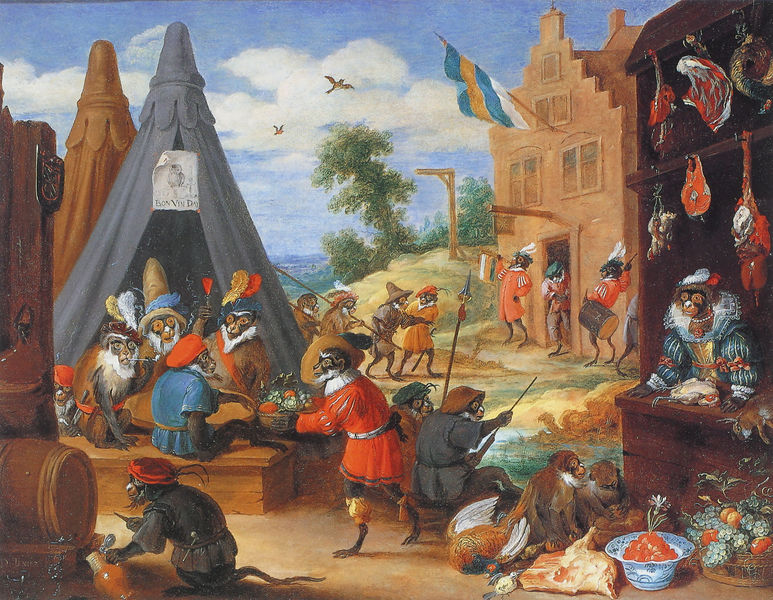
Titel: Ein Fest der Affen
Künstler: David d. J. Teniers
Institution: Privatsammlung
Schlagwörter: baum, blau, gemälde, vogel, bäume, stadt, gebäude, haus, rot, tiere, mütze, trinken, kleidung, schüssel, vögel, fahne, flagge, bedienen, essen, wein, spiel, verkauf, plakat, zirkus, jahrmarkt, fass, wappen, eule, trommler, zelt, zelte, affen, ese, ausschank, galgen, landsknechte, veritas, zirku, kostümier